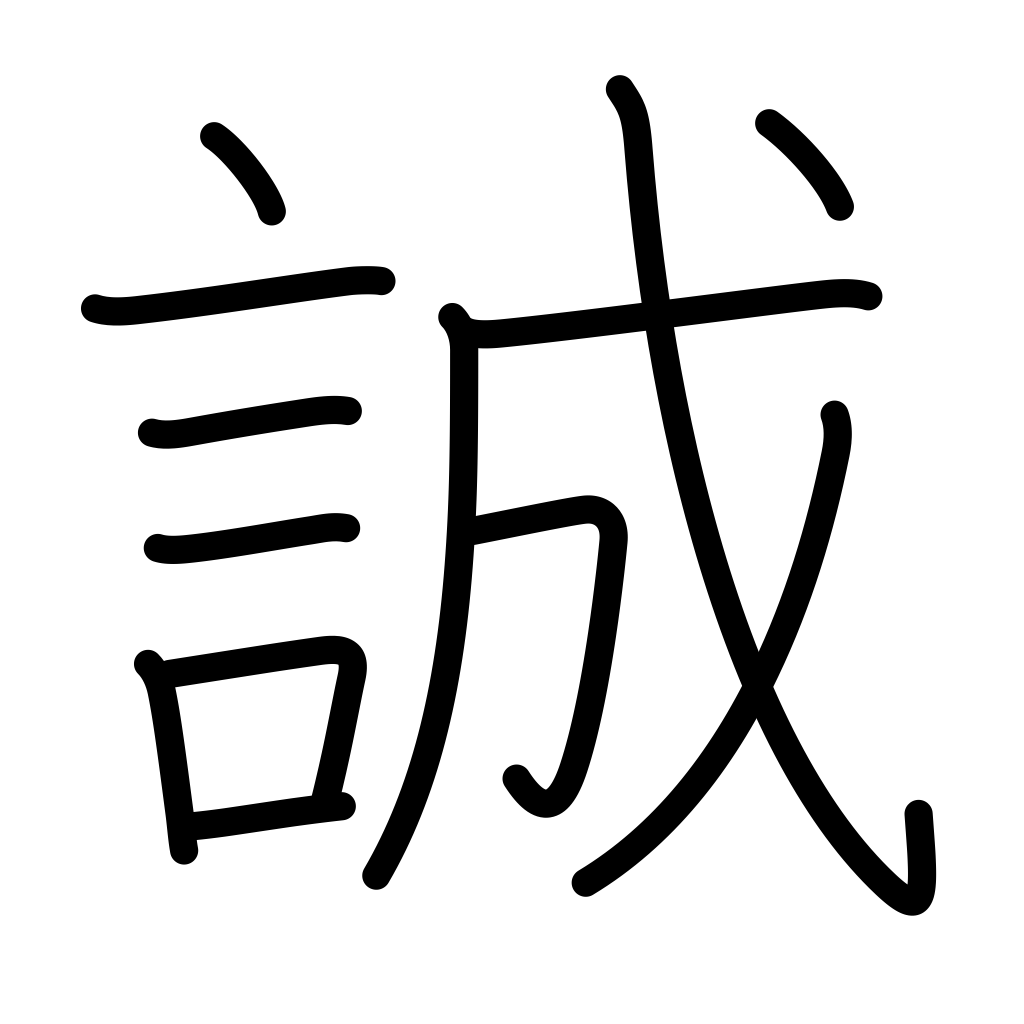
Meaning: sincerity, admonish, warn, prohibit, truth, fidelity